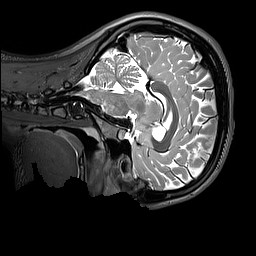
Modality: T2w
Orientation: sagittal
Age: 11
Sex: female
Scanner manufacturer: siemens
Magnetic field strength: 3 T
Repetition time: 3.2 s
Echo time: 0.408 s